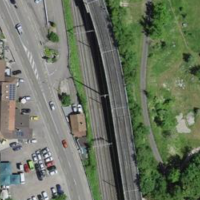
EUNIS habitat code: 53
Species observed at this site:
Macroglossum stellatarum
Hirundo rustica